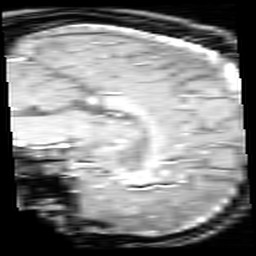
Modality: inplaneT1
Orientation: sagittal
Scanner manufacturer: ge
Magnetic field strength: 3 T
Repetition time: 0.25 s
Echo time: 0.0036 s